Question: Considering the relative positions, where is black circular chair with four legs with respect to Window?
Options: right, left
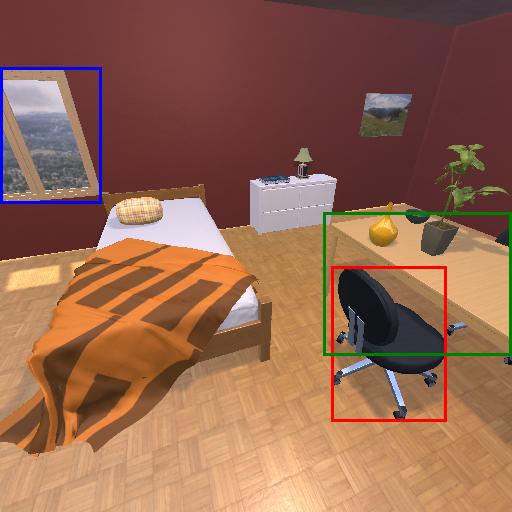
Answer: right